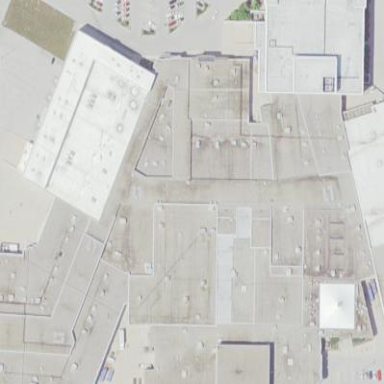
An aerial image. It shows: Retail mall building.